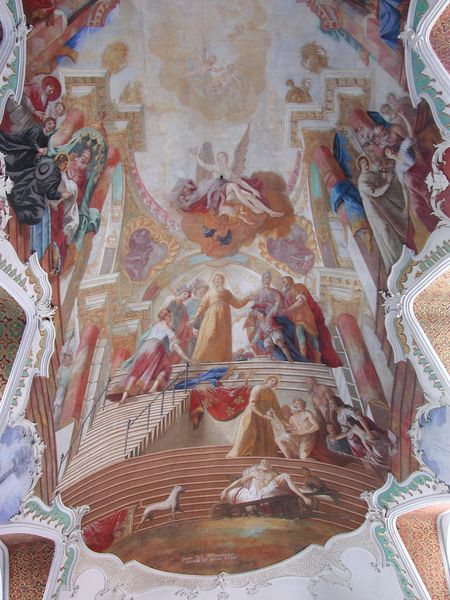
Titel: Bad Schussenried, St. Magnus und Maria
Standort: Bad Schussenried, St. Magnus und Maria (EU - D - BW)
Schlagwörter: flügel, gott, himmel, wolken, frauen, menschen, hund, tier, barock, stehen, kirche, decke, engel, liegen, treppe, treppen, weiber, wandmalerei, oben, knien, fries, christus, erscheinung, baldachin, heilige, fresko, maria, mutter gottes, sakral, christentum, gottesmutter, deckenmalerei, stiege, freskenmalerei, unsere liebe frau, heilige maria, stiegenaufgang, gottesgebärerin, maria von nazaret, mara…